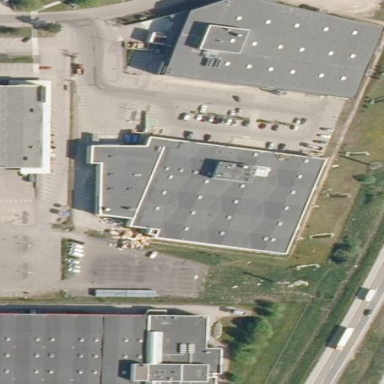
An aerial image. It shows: Retail building.